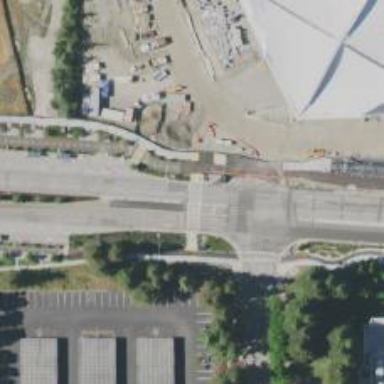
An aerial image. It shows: Secondary road with separate cycleway.